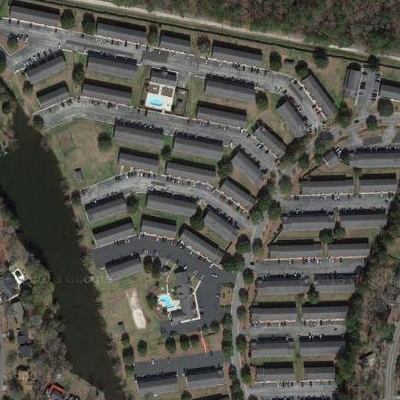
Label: fResident